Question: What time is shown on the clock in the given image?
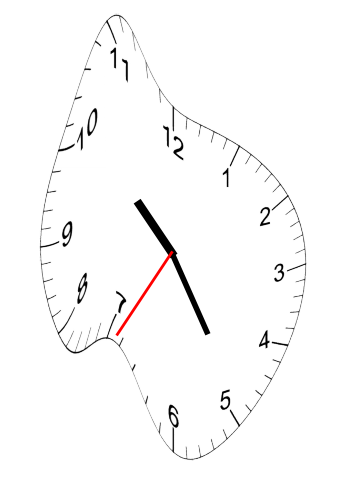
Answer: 10:24:35